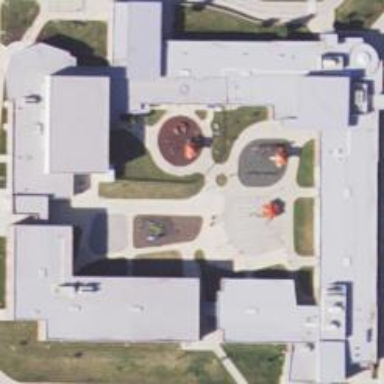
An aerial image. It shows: School building.